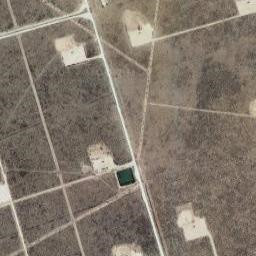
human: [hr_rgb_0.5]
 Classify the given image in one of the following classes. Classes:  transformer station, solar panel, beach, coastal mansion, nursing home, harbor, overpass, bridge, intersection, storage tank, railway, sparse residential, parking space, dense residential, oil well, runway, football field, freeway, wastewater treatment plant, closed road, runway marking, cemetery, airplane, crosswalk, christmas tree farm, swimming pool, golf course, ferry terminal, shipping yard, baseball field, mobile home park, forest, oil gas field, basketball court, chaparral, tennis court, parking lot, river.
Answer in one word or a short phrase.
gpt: oil gas field